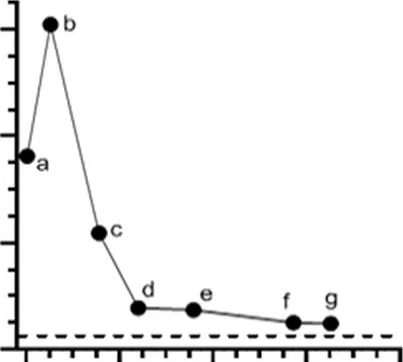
Serial serum 25-hydroxyvitamin (OH)-D concentrations in a dog with cholecalciferol rodenticide toxicosis starting at the time of initial presentation (a; Day 1) as well as on subsequent evaluations on (b; Day 26, c; Day 78, d; Day 120, e; Day 179, f; Day 286, g; Day 326). The dog received prednisone (0.6 mg/kg PO q24 h), aluminum hydroxide (16 mg/kg PO q12 h), and Hills Prescription Diet k/d (Hill's Pet Nutrition Inc. , Topeka, KS) from the time of hospital discharge (day 8) to (f; Day 286). Serum 25(OH)D measured at Michigan State University (MSU) Diagnostic Center for Population and Animal Health with a commercially available and validated radioimmunoassay. The reference interval for canine serum 25(OH)D established by MSU is 109-423 nmol/L. The dotted black line denotes the upper limit of the reference interval.
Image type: chart (chart)